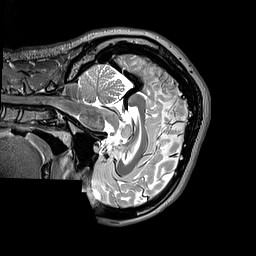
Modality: T2w
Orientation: sagittal
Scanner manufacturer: siemens
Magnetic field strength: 3 T
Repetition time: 3.2 s
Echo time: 0.406 s